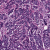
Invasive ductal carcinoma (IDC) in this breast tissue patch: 1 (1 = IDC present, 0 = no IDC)